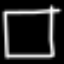
Label: square